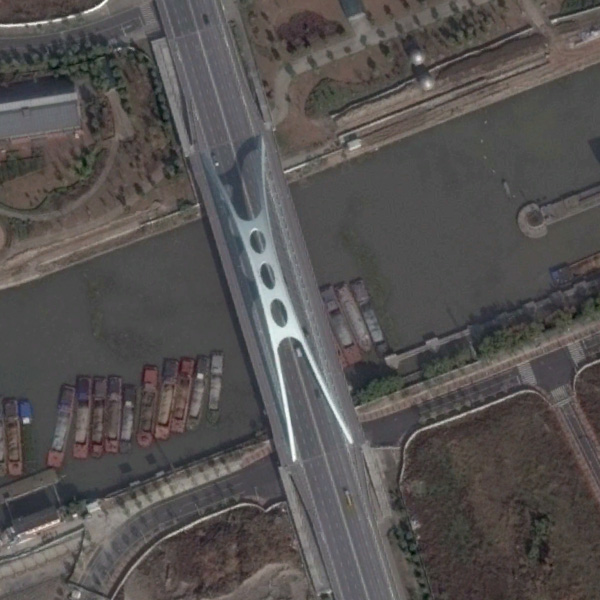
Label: Bridge